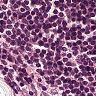
Metastatic tissue present: no